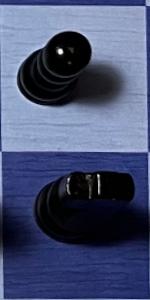
Label: Knight_Black